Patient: sex M, age 73
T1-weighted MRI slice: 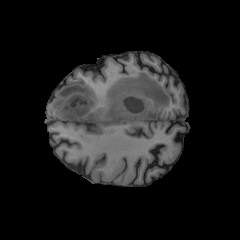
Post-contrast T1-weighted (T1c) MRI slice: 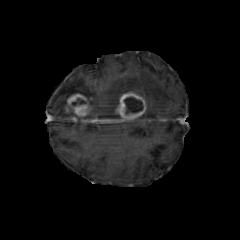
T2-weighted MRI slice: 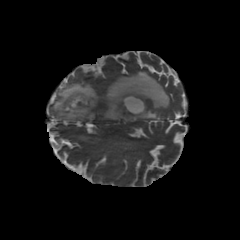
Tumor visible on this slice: yes
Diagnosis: Glioblastoma, IDH-wildtype
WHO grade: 4